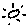
Label: sun